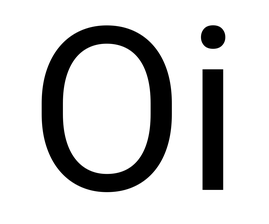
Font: Roboto_Regular